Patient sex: M
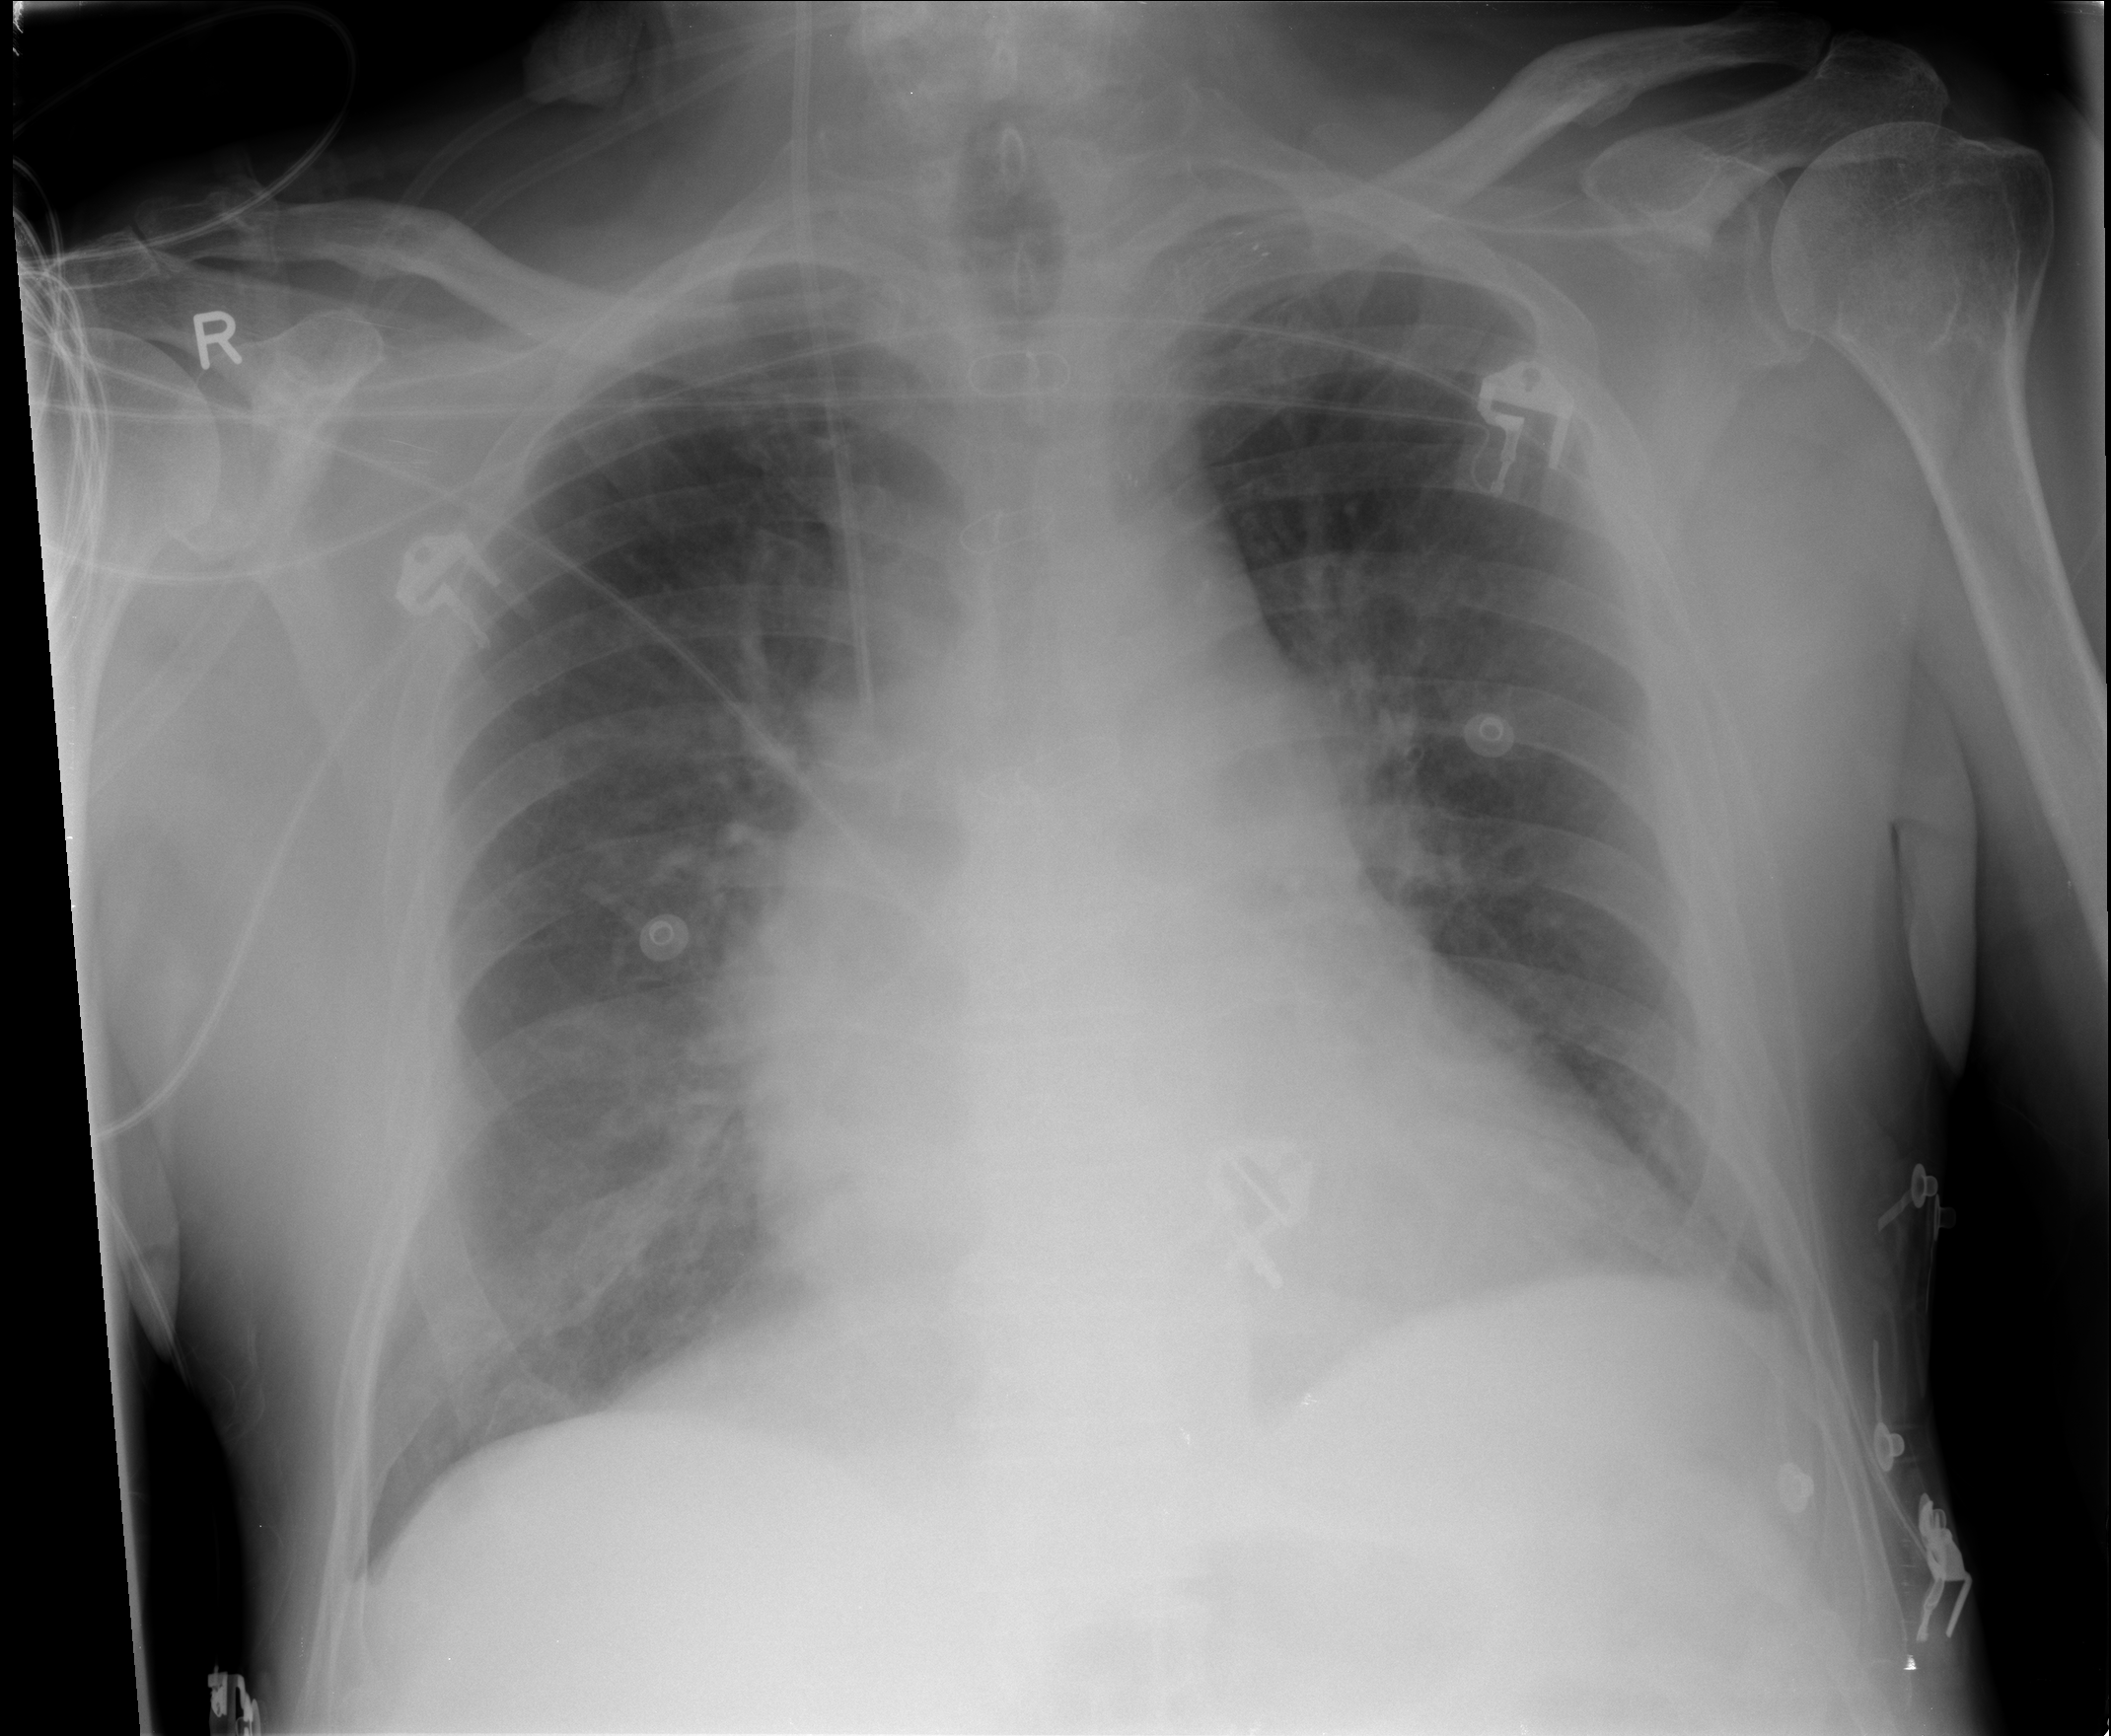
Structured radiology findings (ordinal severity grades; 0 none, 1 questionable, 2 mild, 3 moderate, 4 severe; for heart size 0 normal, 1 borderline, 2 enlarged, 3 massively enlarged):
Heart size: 2
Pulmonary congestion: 2
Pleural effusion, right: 0
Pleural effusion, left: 1
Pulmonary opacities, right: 0
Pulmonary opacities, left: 0
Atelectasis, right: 0
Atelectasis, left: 2